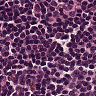
Metastatic tissue present: no